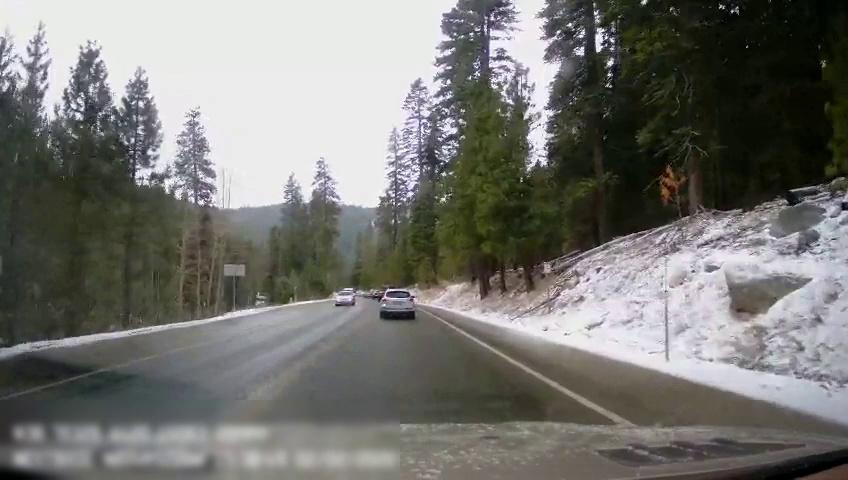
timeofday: Day
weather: Snowy
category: Drivable Space
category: Vehicles | Truck
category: Vehicles | SUV
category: Vehicles | SUV
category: Vehicles | Car
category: Lanes | Current Lane
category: Lanes | Opposite Lane